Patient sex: M
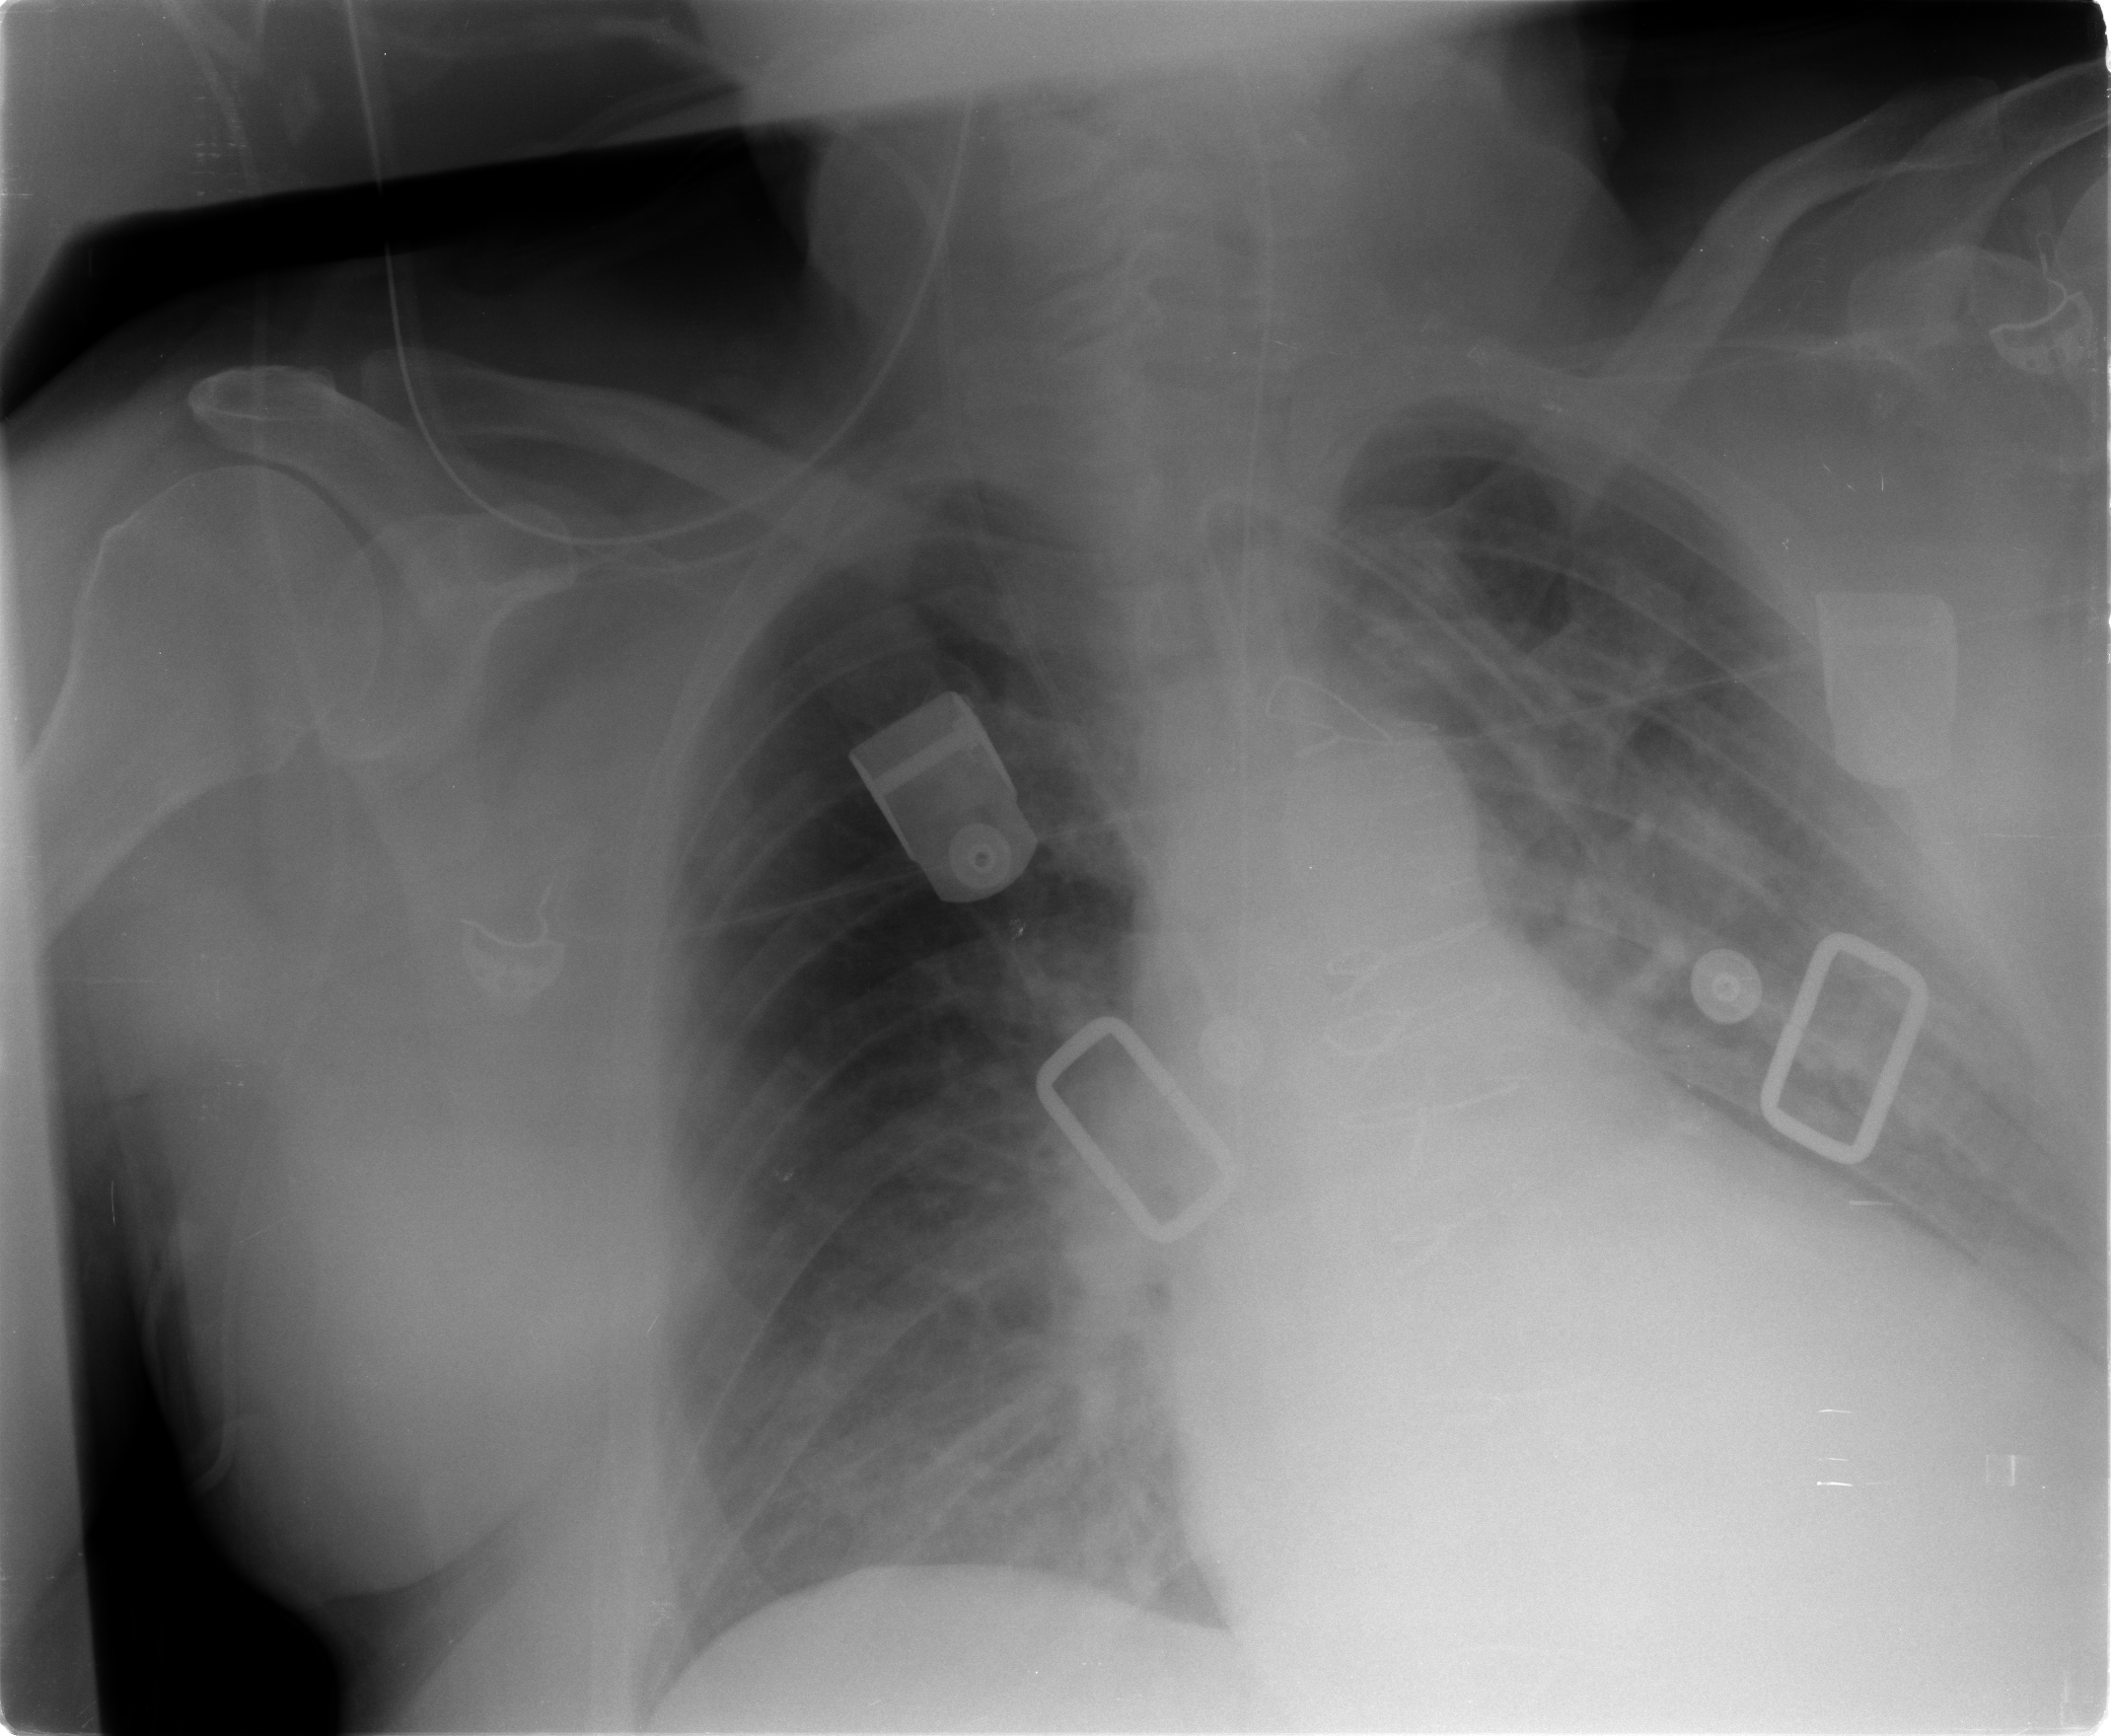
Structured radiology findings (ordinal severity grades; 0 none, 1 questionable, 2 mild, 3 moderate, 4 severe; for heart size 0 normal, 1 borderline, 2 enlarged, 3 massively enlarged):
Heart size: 2
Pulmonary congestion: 2
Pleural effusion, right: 0
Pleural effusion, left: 2
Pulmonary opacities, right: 1
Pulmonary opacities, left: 1
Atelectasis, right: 2
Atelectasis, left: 2